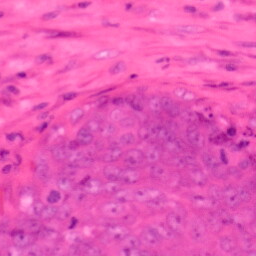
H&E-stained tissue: Colon